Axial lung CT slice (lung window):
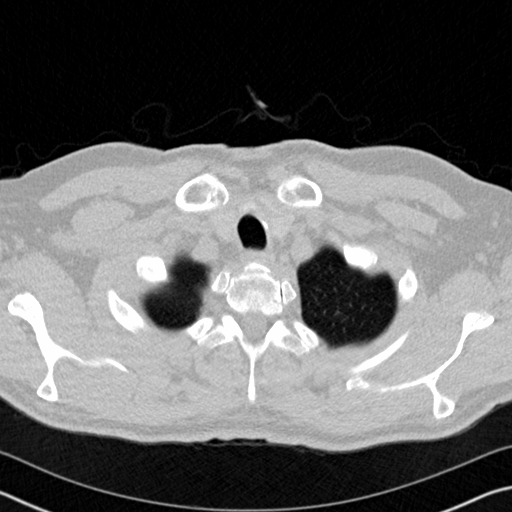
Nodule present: no